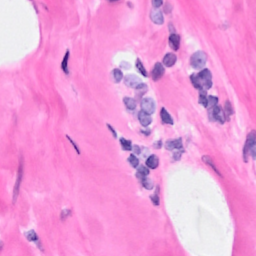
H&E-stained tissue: Breast